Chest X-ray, PA view. Patient: 26 years old, sex F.
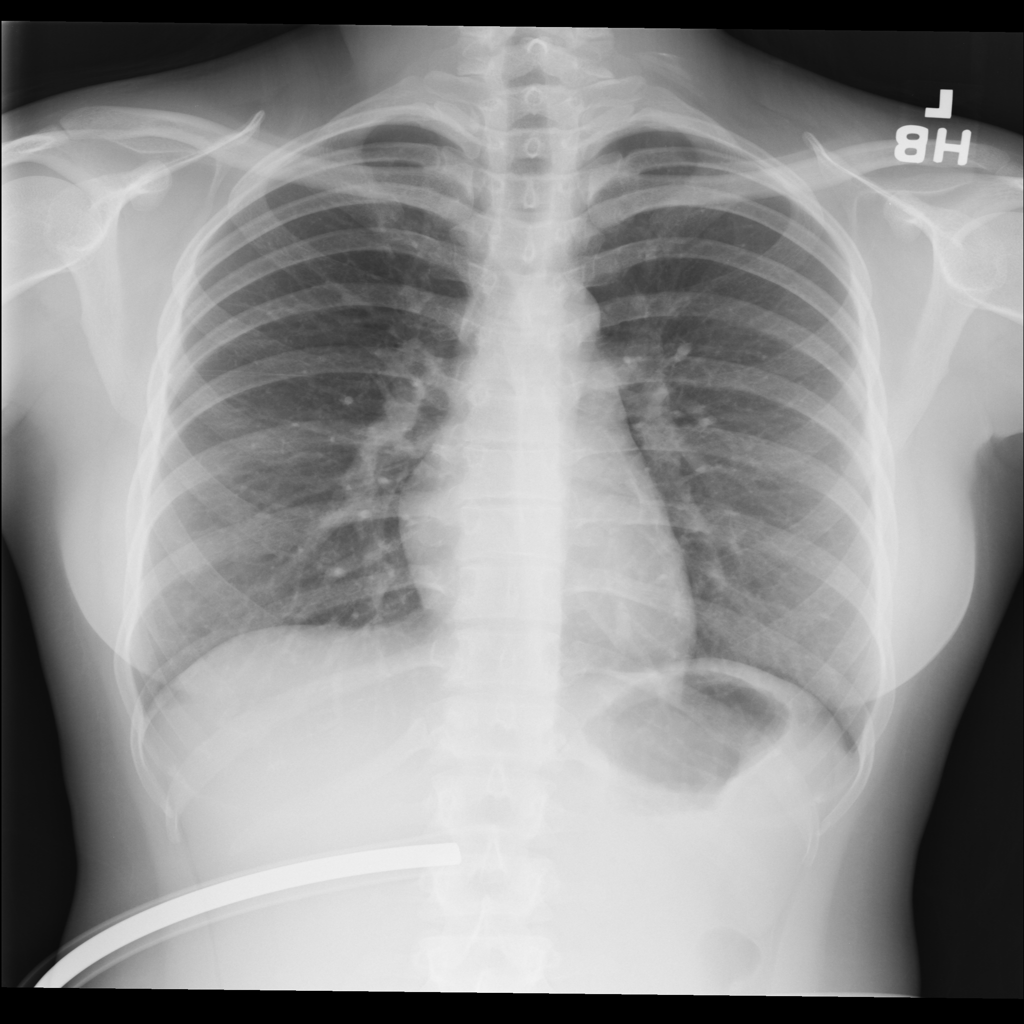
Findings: No Finding